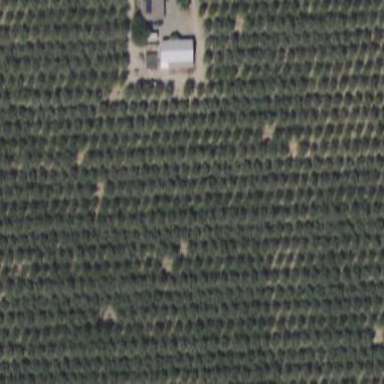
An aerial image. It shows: Almond orchard with rows of almond trees.